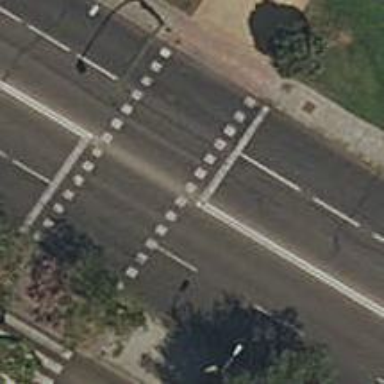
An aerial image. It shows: Road with traffic signals at the crossing.